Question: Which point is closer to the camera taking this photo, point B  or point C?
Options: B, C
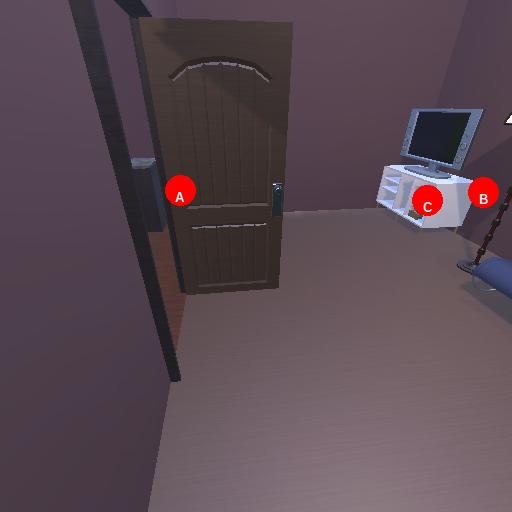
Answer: B